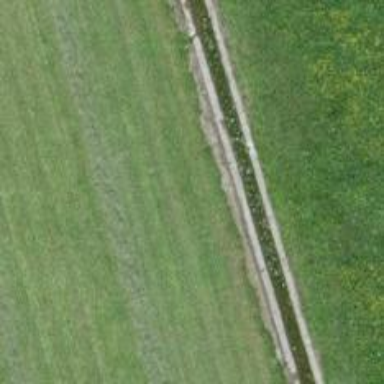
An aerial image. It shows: Ditch in the surroundings.